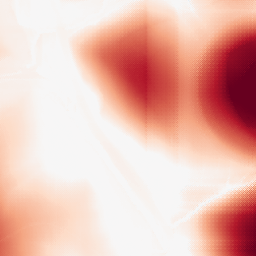
Category: morphological
Decomposition family: rolling_ball
Decomposition parameters: radius: 100
Upsampling method: regularized
Upsampling parameters: scale: 4
lambda_reg: 0.1
Upsampling scale: 4